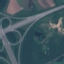
Land use / land cover class: Highway